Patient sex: F
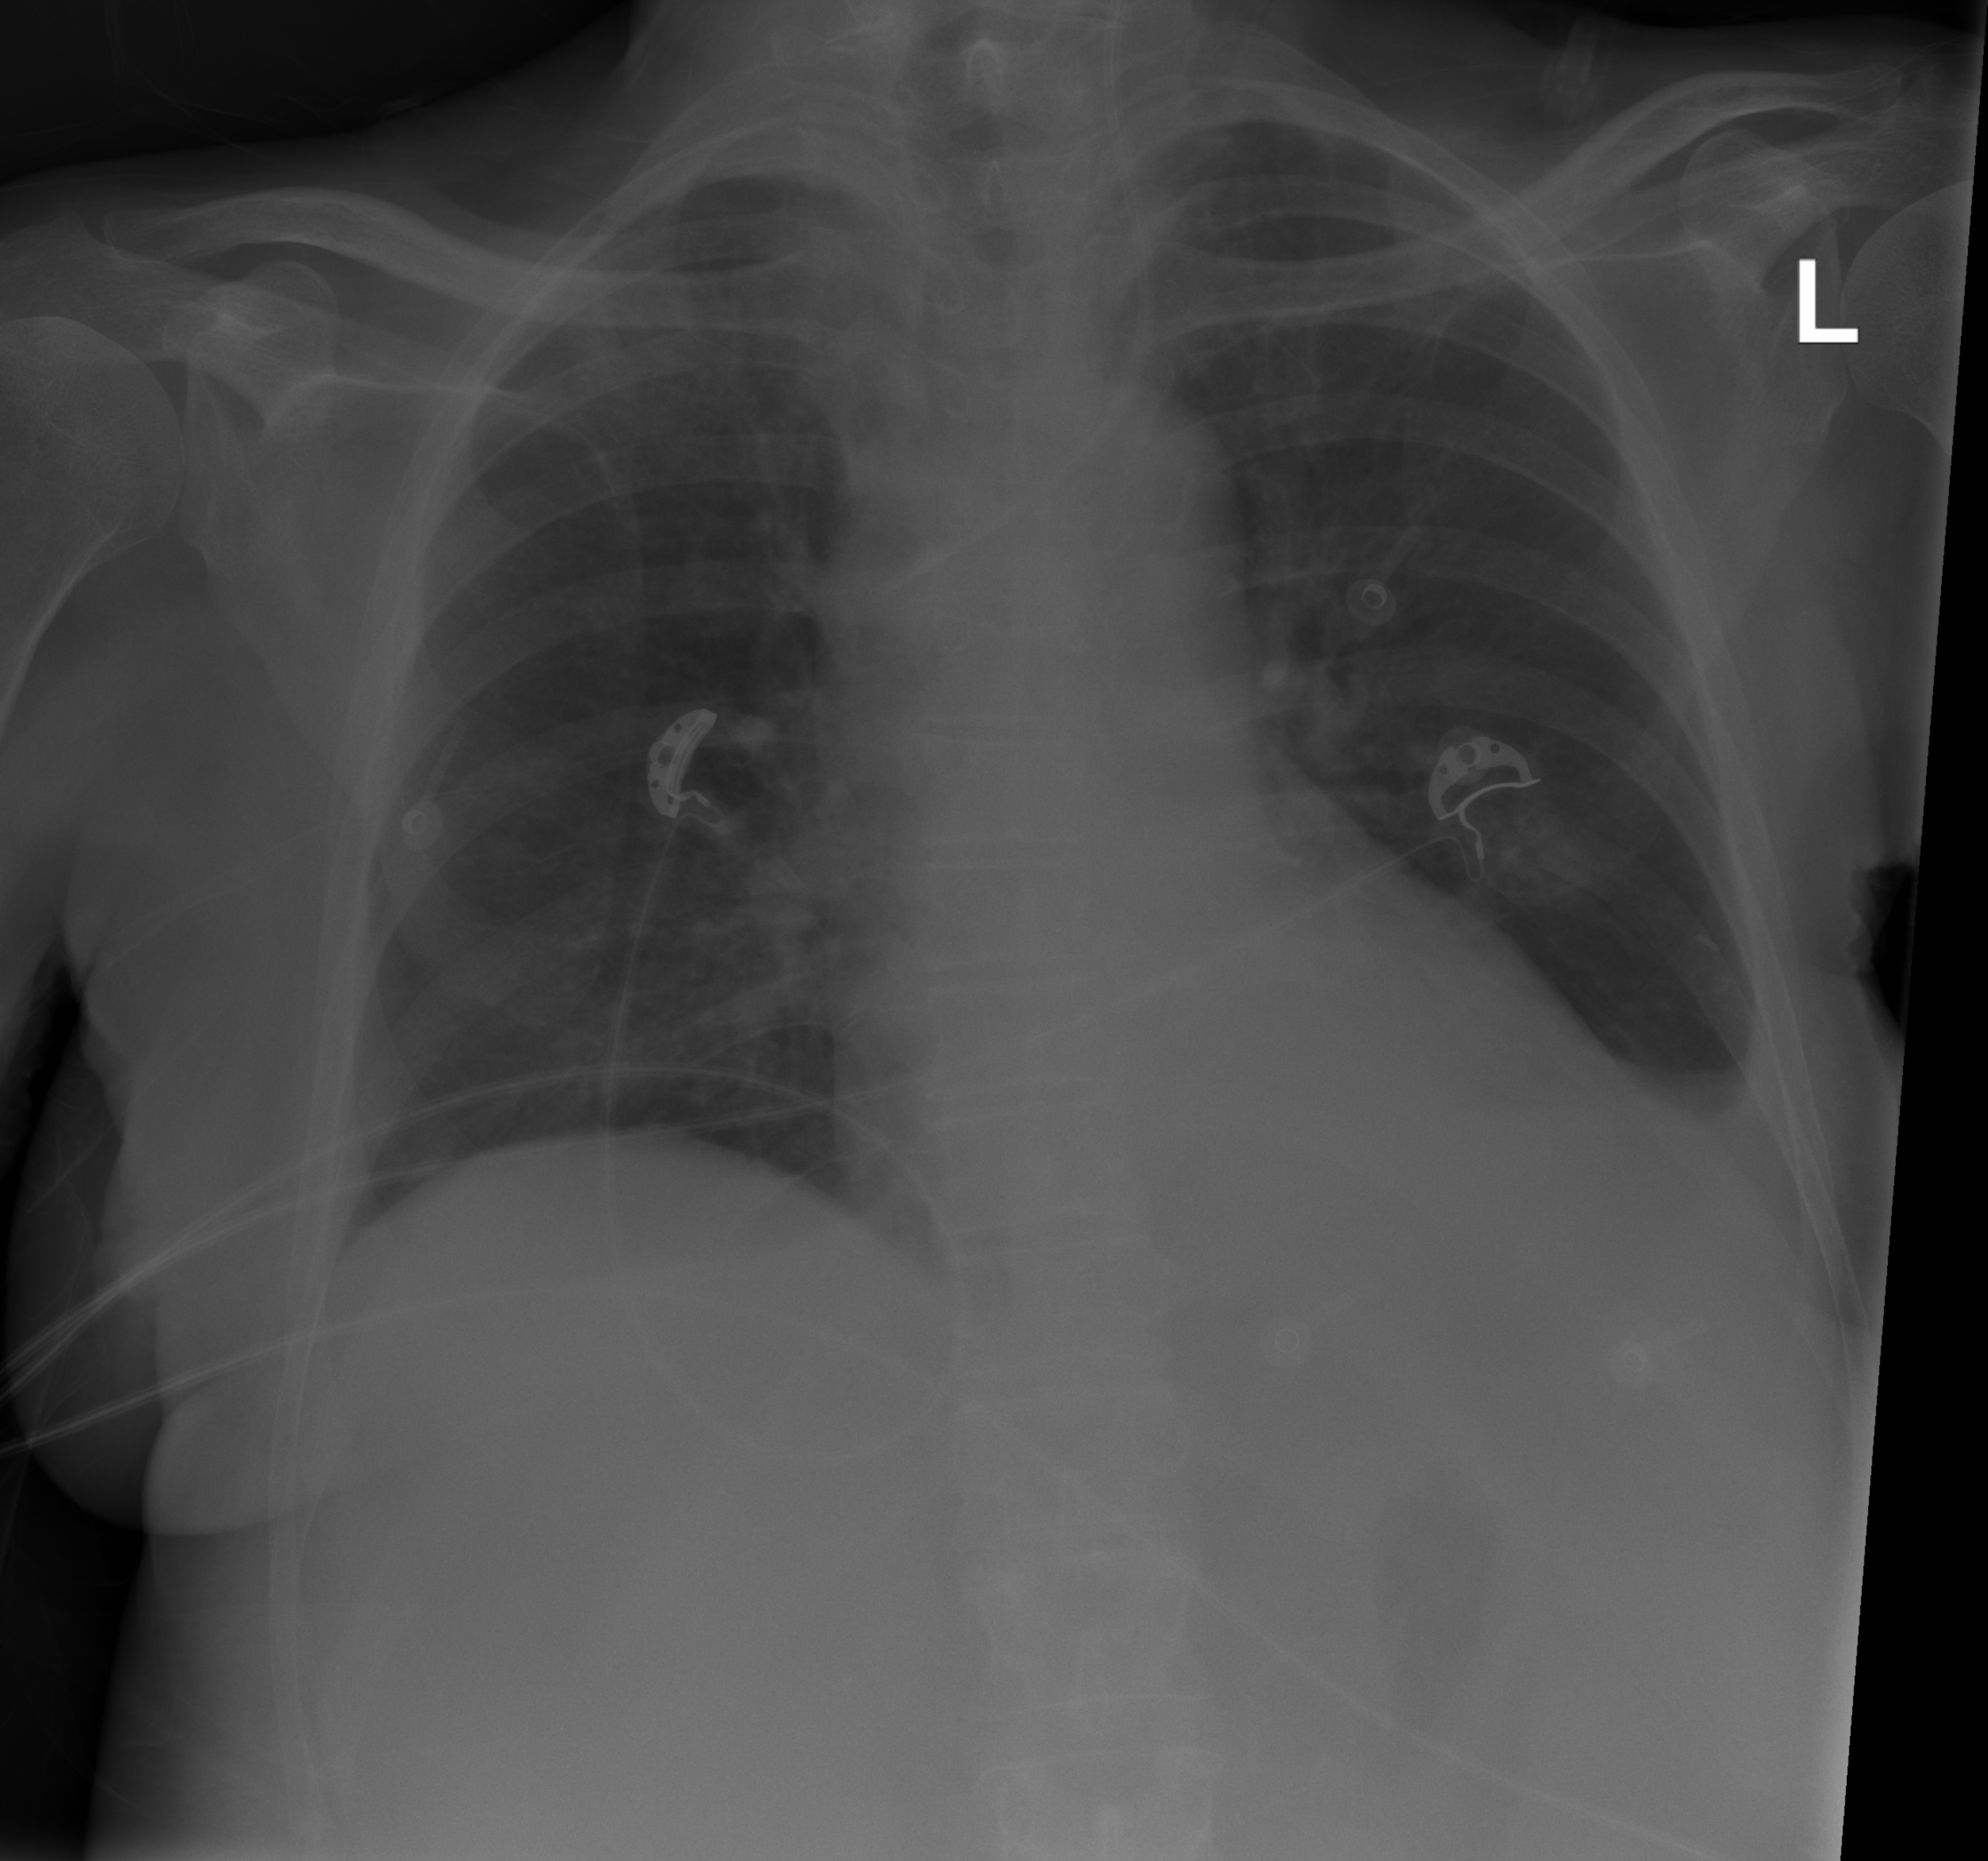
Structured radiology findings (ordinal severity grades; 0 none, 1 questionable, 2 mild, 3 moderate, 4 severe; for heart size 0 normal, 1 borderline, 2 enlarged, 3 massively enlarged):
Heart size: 0
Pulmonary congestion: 0
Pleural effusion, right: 0
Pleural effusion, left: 2
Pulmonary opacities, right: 0
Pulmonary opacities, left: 0
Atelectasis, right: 0
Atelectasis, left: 2